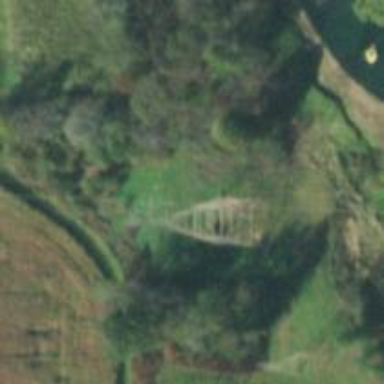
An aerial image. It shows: Lattice structure tower.